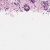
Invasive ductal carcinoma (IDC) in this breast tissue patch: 1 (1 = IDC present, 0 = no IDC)